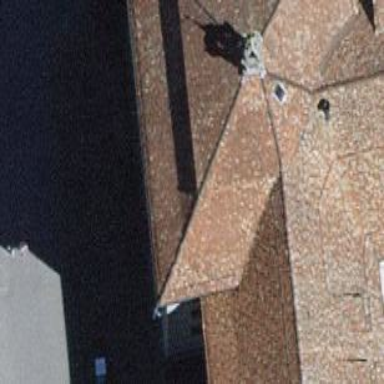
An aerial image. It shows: Building featuring pyramidal roof made of roof tiles.